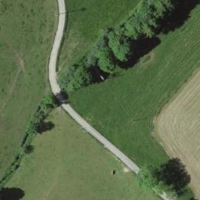
EUNIS habitat code: 52
Species observed at this site:
Calopteryx virgo